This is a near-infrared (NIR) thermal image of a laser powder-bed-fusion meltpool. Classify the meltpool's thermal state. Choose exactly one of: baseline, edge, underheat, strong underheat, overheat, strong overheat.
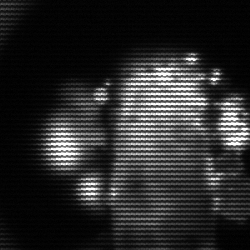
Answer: strong underheat